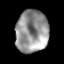
Tissue: prostate
Cell type: T cells
Senescence score: 0.3109
Nuclear area (px): 1361
Mean DAPI intensity: 147.375